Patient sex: M
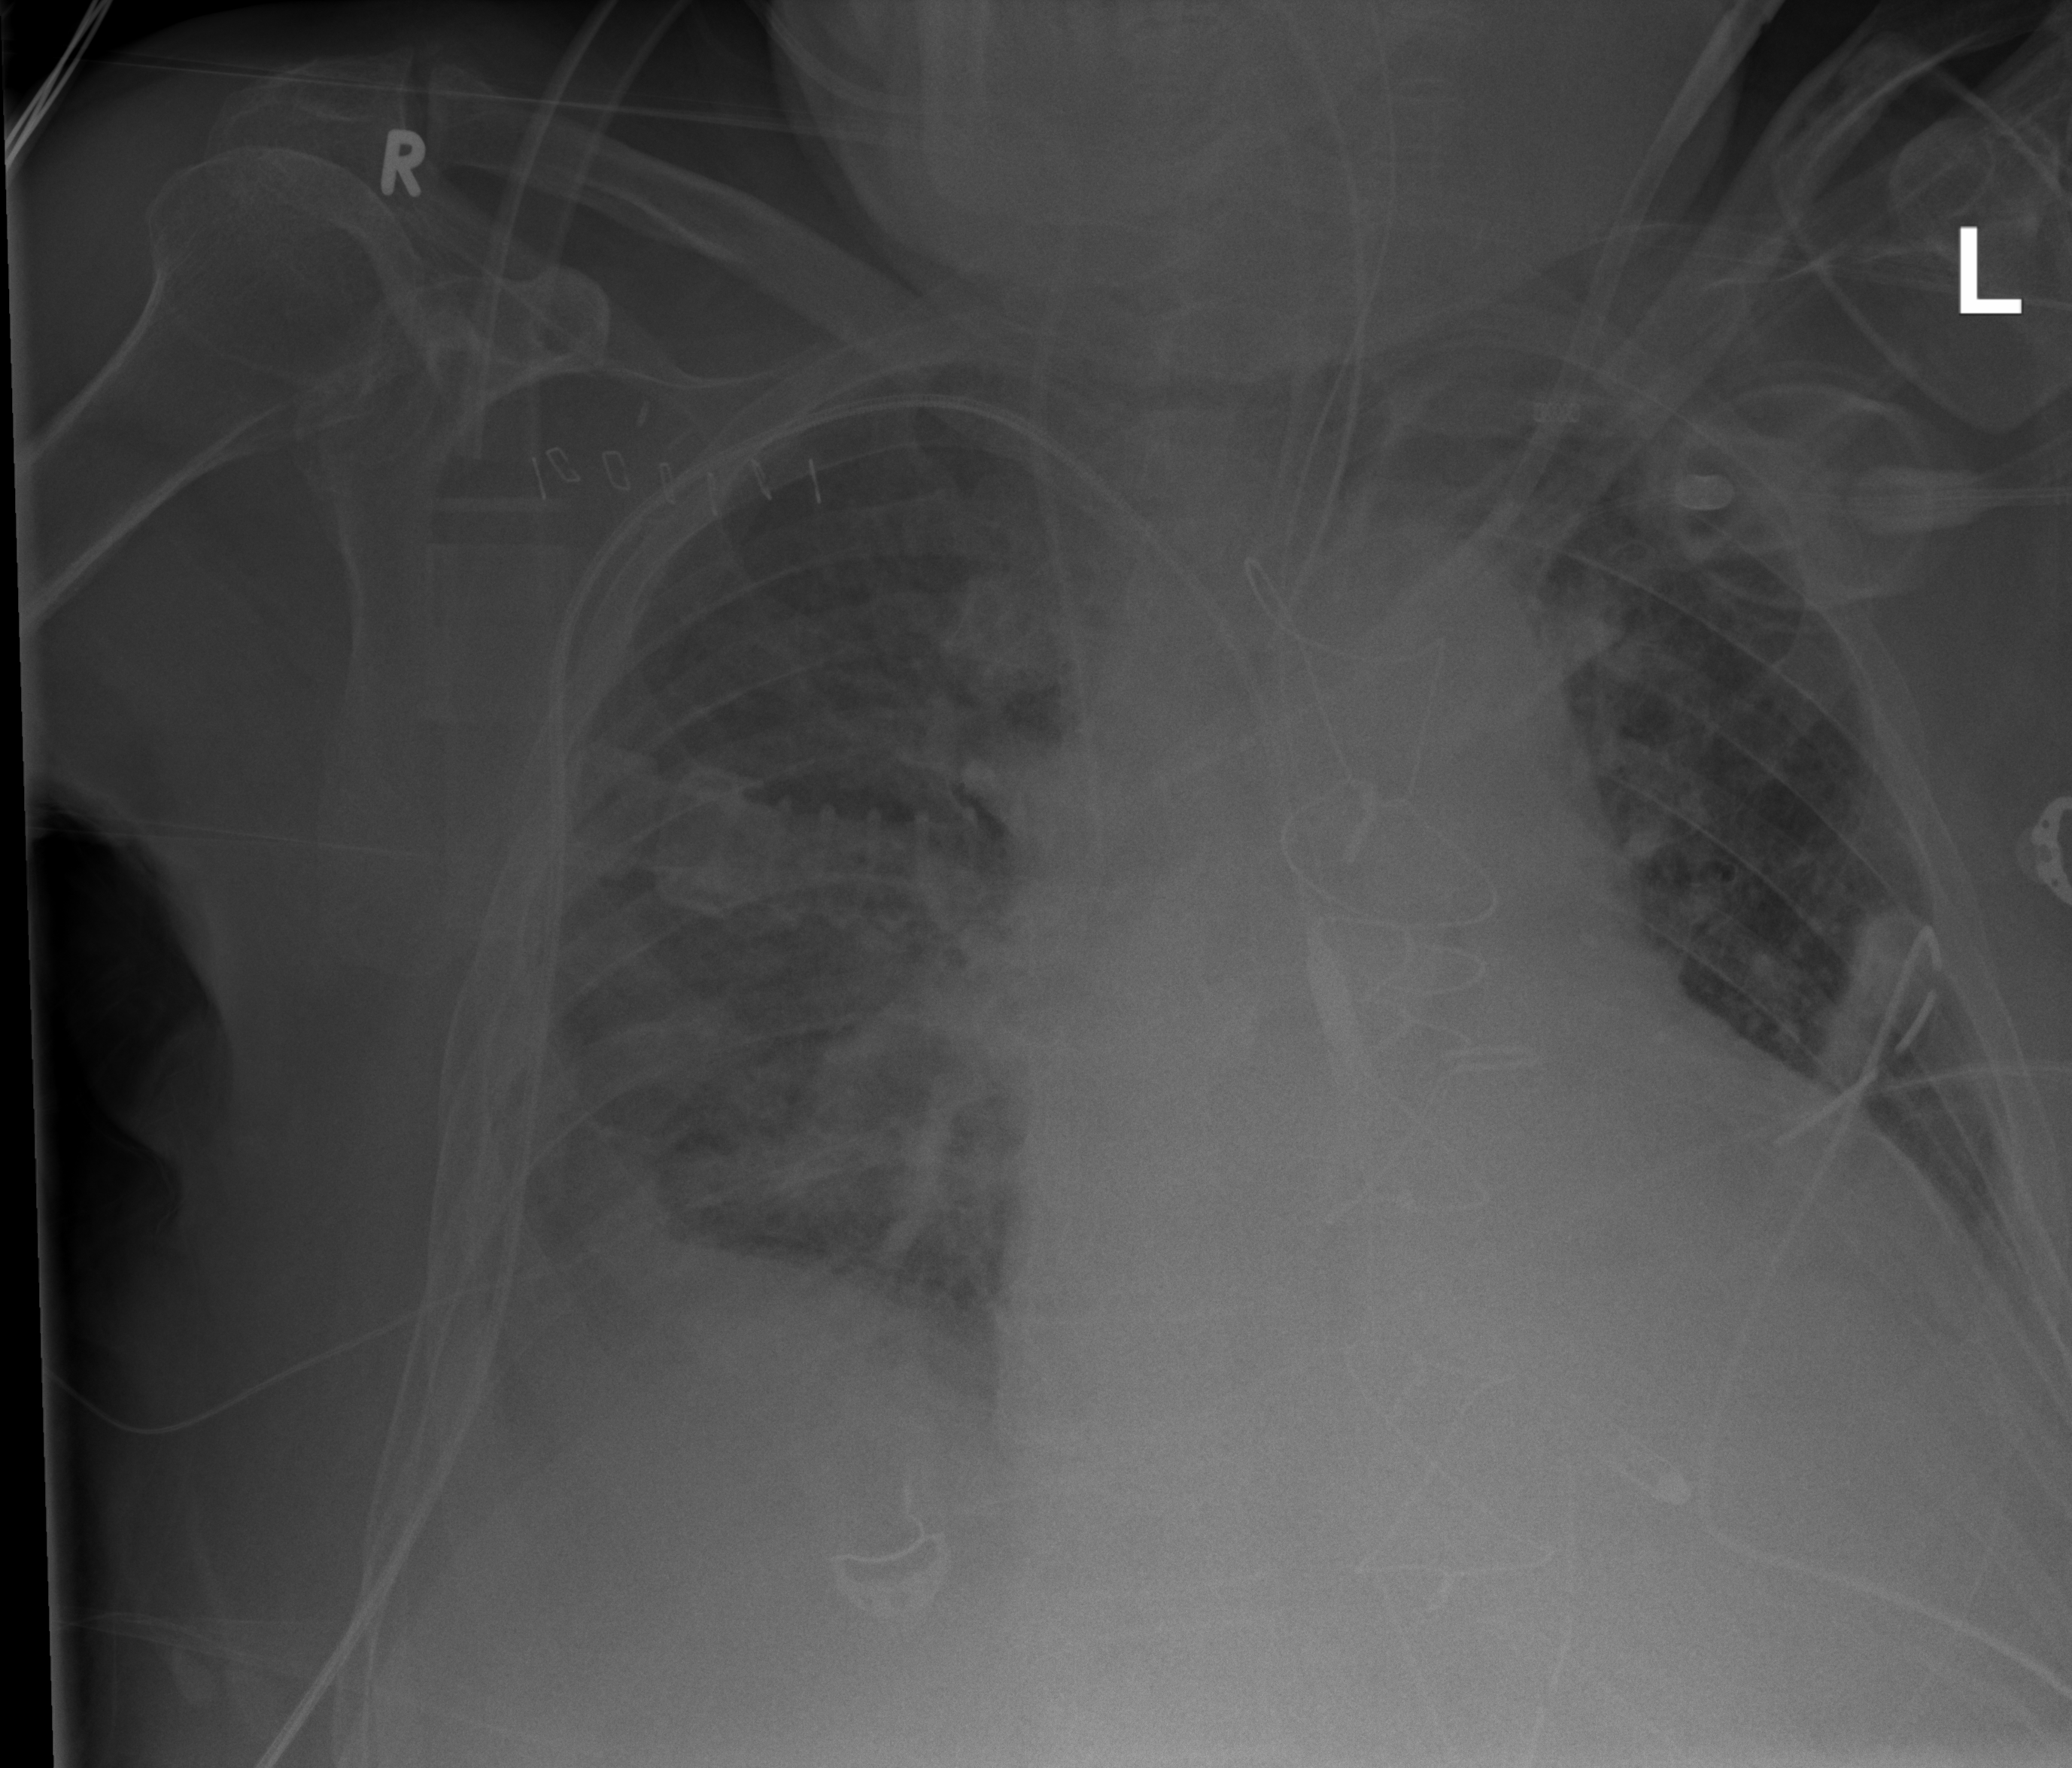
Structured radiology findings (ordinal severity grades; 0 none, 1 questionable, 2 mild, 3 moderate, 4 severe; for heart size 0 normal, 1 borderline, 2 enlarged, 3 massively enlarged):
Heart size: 2
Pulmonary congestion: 2
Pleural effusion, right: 2
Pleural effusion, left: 1
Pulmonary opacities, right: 2
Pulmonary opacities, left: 0
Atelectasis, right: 2
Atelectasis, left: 0